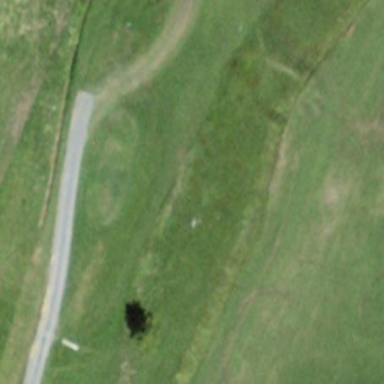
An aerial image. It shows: Penalty area on golf course.